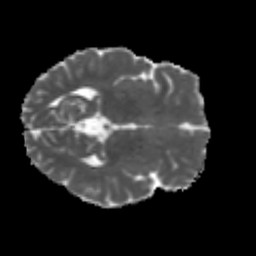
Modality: MD
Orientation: axial
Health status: ill
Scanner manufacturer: siemens
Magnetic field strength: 3 T
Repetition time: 6.7 s
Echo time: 0.1 s